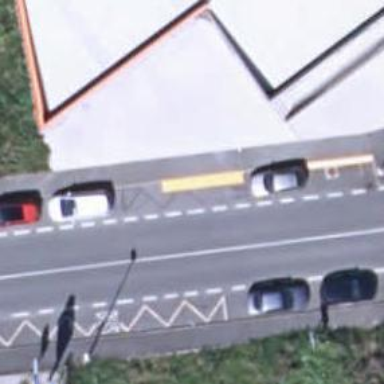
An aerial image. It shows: Bus stop with shelter. It is platform for public transport.